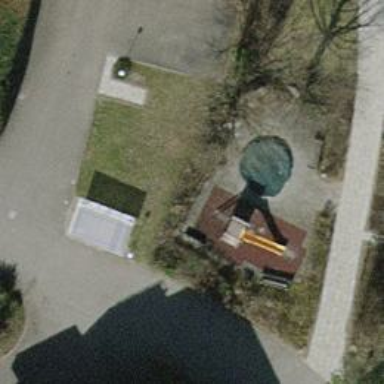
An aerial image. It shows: Playground featuring slide.